Question: I installed and configured Direct Admin custom build 3 and I found high PIDs for 'httpd' process.
Here is a picture of the services and the processes

I searched and found this might be because of SSL certificates. I checked and disabled ssl certificates for the entire domain but it didn't help.
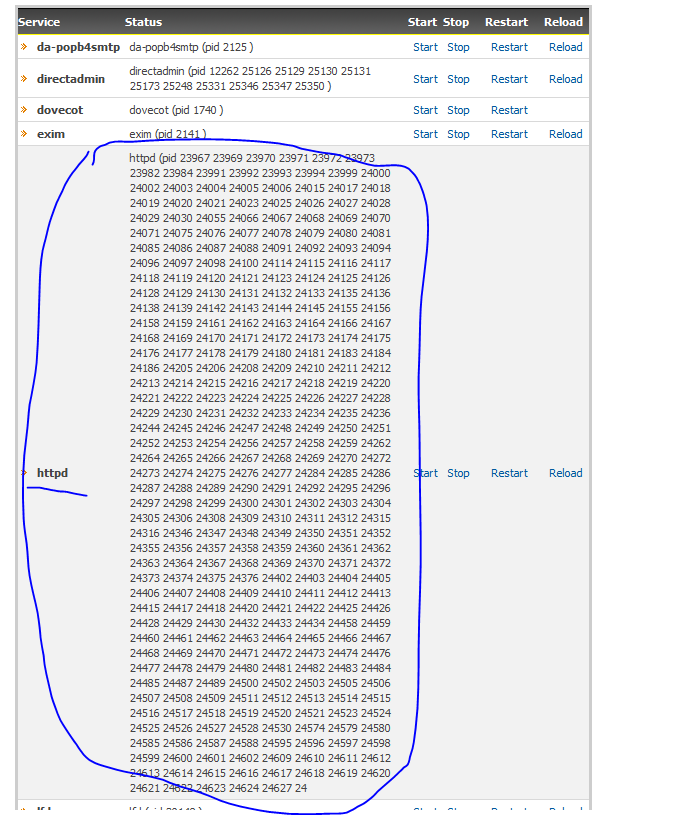
Answer: Problem fixed!
there was a problem in 'dns' management , 2 same A record was added to different 'ips'